Field crop: tomato
Growth stage: 2
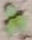
Species: solanum